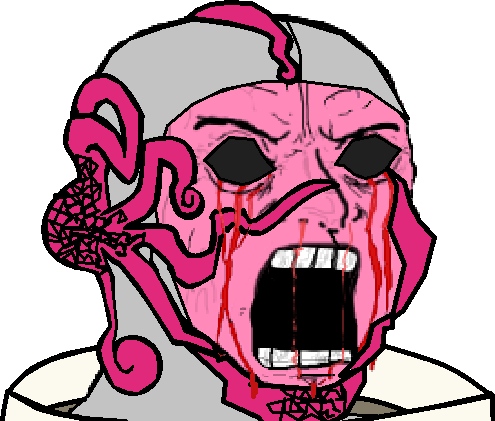
Label: 5_Rage